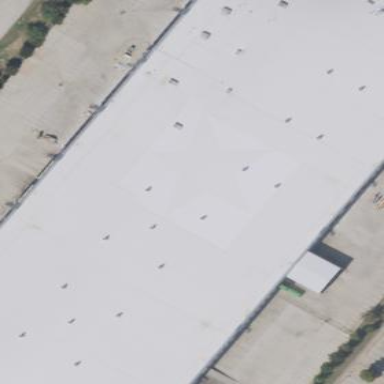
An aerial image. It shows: Warehouse.